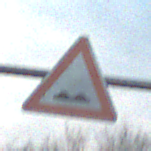
Verkehrszeichen: UnebeneFahrbahn
Umgebung: Outdoor, RoadRail
Tageszeit: SunriseSunset
Wetter: PartlyCloudy
Licht: Natural
Jahreszeit: NotSpecified
Kontrast: LowContrast